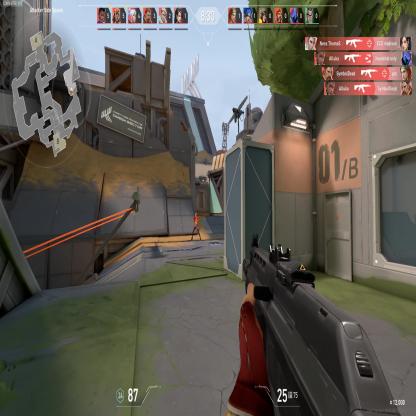
Label: enemy